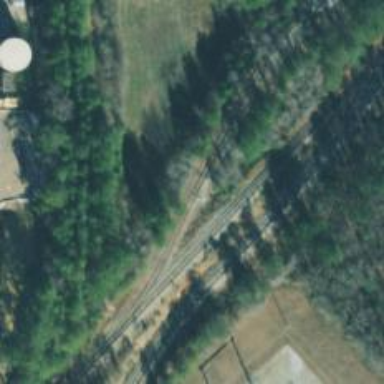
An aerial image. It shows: Railway spur service.